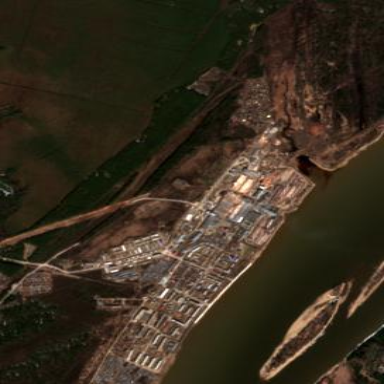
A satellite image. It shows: Industrial area primarily used for timber processing.